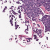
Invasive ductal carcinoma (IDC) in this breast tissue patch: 1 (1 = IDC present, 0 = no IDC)